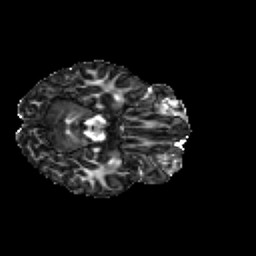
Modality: FA
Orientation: axial
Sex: male
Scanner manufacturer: siemens
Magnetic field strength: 3 T
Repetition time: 5 s
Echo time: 0.071 s